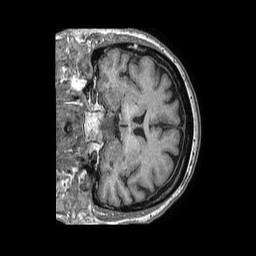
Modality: T1w
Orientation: coronal
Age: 72
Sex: female
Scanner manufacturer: philips
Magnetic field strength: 1.5 T
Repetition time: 0.007748 s
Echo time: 0.003534 s